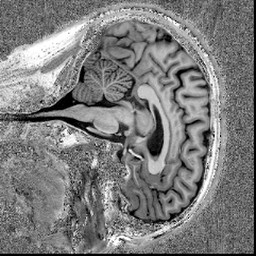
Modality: T1w
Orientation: sagittal
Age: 32
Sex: male
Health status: healthy
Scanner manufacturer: siemens
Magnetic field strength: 7 T
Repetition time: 4.3 s
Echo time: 0.00227 s